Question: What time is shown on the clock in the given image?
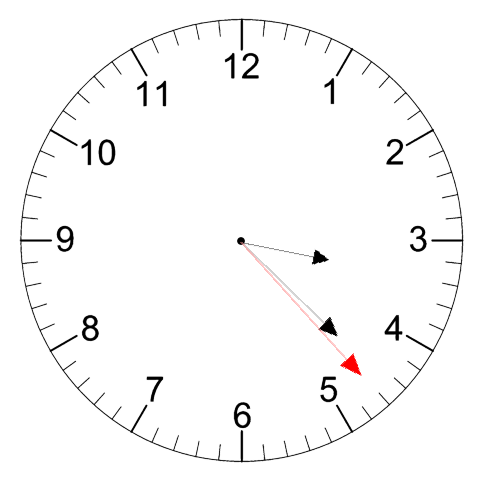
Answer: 03:22:23